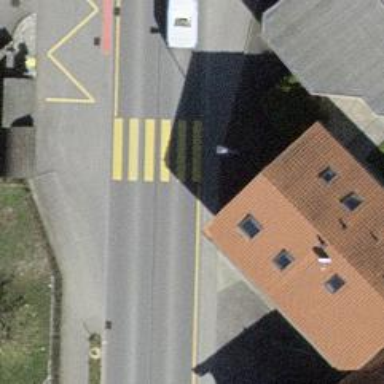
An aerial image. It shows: Marked zebra crossing on the road.